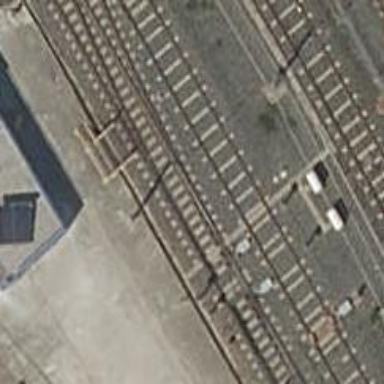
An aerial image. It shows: Railway switch.